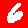
Digit: 6